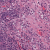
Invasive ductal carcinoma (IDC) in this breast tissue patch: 1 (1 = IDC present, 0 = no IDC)